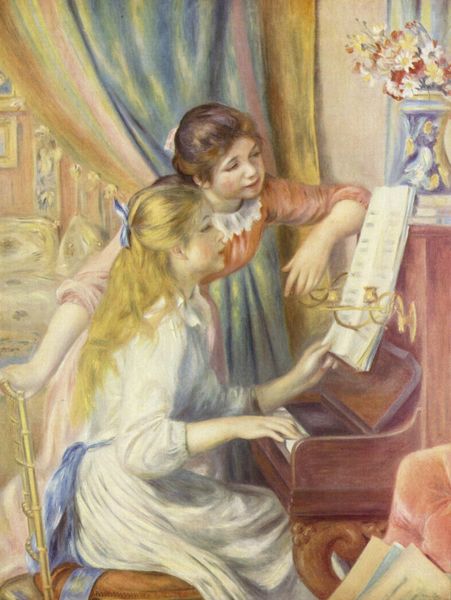
Titel: Zwei Mädchen am Klavier
Künstler: Pierre Auguste Renoir
Standort: Paris
Institution: Musée d'Orsay
Schlagwörter: blau, hand, schatten, weiß, frauen, gelb, impressionismus, mädchen, sitzen, blume, blumen, braun, bunt, damen, degas, fenster, finger, frisur, haar, hell, kleid, kreide, licht, orange, pastell, profil, raum, renoir, stuhl, stützen, zeichnung, zimmer, blick, haus, rot, schleife, blond, wand, arme, falten, gesicht, kragen, bild, bildnis, hände, instrument, portrait, schauen, vorhang, gewand, gold, haare, interieur, sessel, stoff, kind, spitzen, blatt, musik, brünett, locken, rosa, sanft, schön, zart, kinder, stock, vase, bilder, bücher, papier, sofa, wohnzimmer, blumenvase, zwei, haltung, lehrerin, noten, üben, übung, hocker, lehnen, dekoration, polster, salon, spielen, cassatt, klavier, musizieren, notenblatt, notenheft, piano, draperie, bett, leuchter, rüschen, blumenstrauss, geschwister, konzentration, schwestern, spiel, buch, durchblick, hall, bond, auguste, schwester, tasten, heft, flöte, kerzenständer, kerzenhalter, seiten, singen, anmut, vertäfelung, nett, august, blättern, freundinnen, friedlich, klavierspielerin, lieb, klavierspiel, tastatur, zu hause, freundin, hare, musikstunde, daheim, mädechen, junge damen, musikerinnen, mary cassat, llavier, hahre